Question: I'm creating a website for a local business and they also happen to have a Facebook page. I wanted to embed some of their facebook stuff on the business website. Here's an example of some of the things I want to do (see below). But, do I need access to the business's FB profile or can I create this without login information? Thanks!

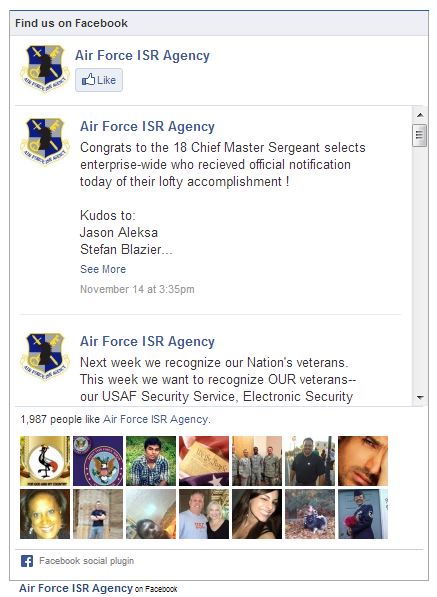
Answer: that is called "like box": <URL>
you only need to create an app, and you can do it under your profile - so no need to ask for business's credentials.